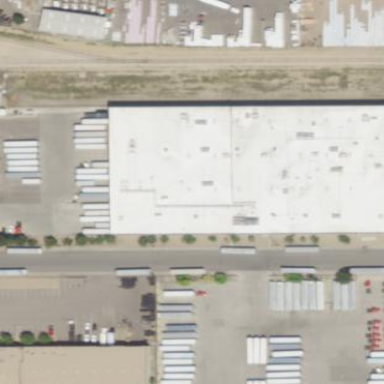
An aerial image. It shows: Industrial building.